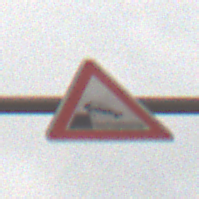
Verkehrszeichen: Ufer
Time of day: MorningAfternoon
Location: Outdoor (Nature)
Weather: Overcast
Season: NotSpecified
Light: Natural